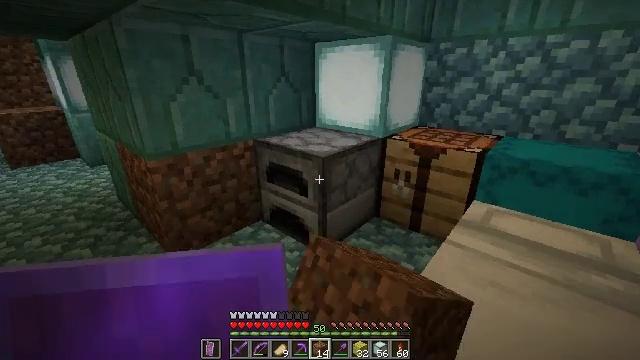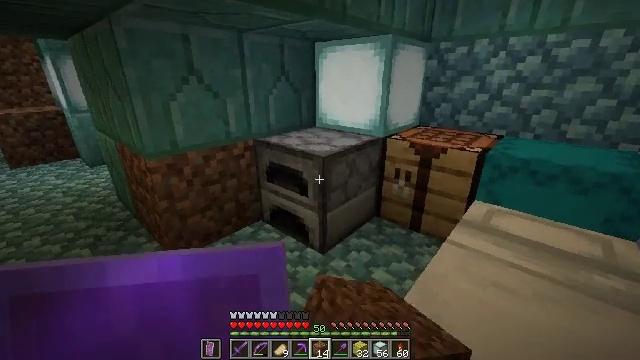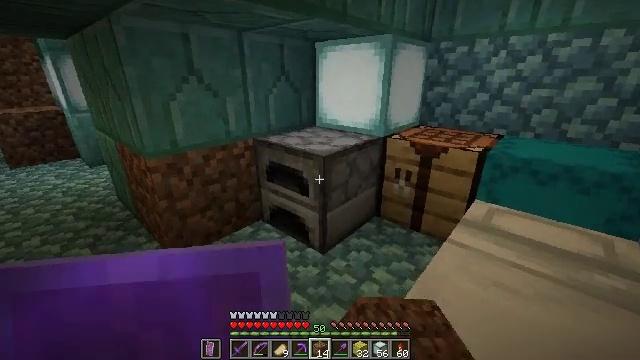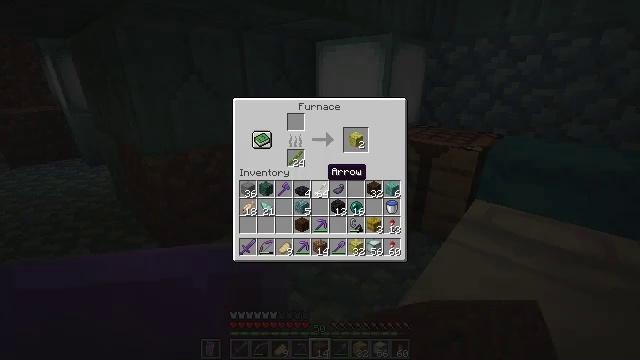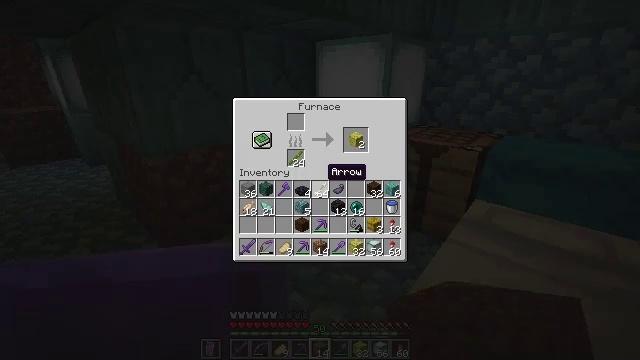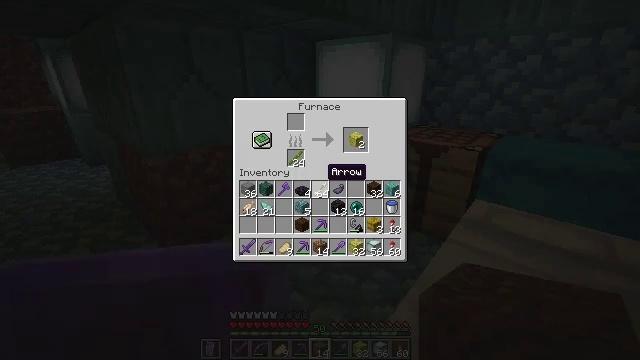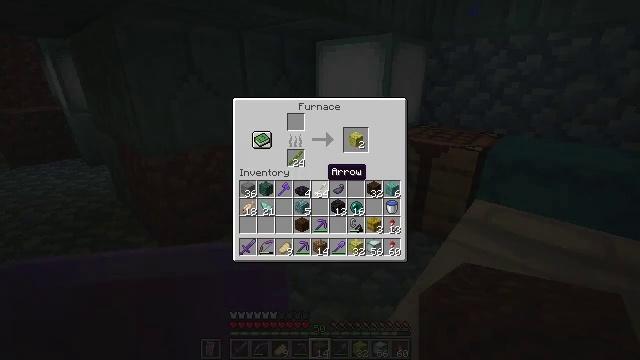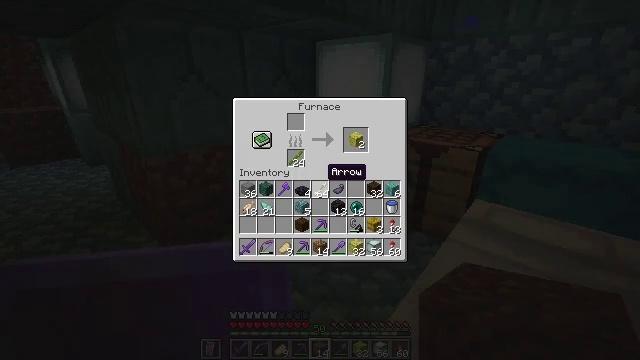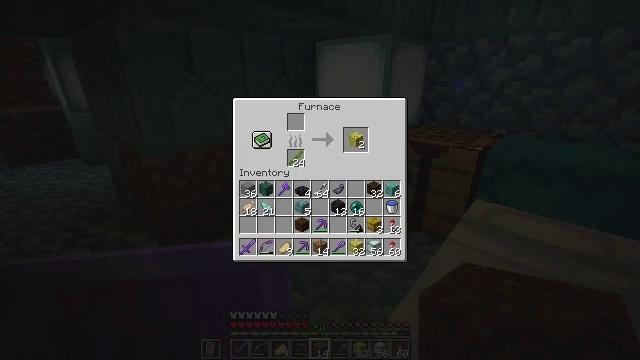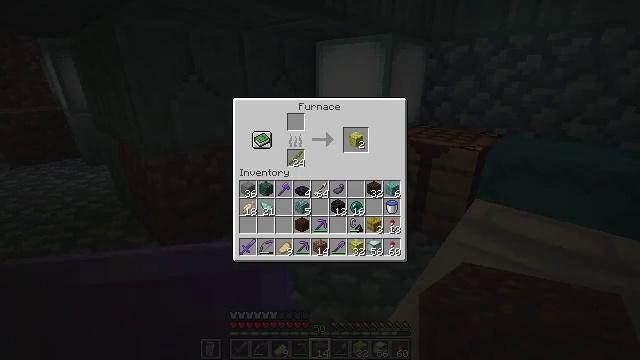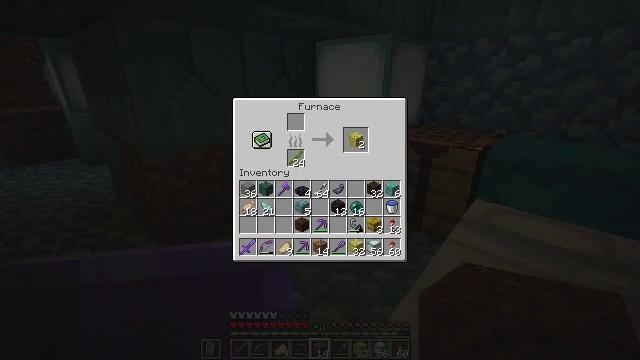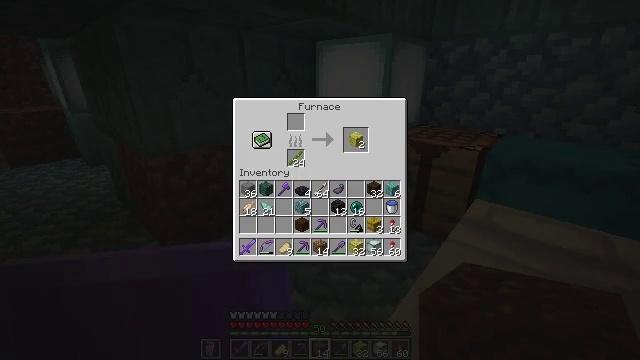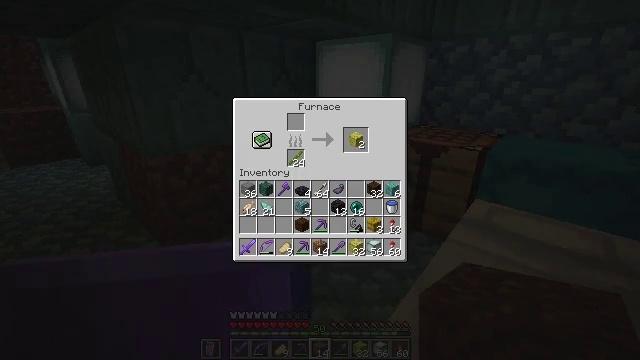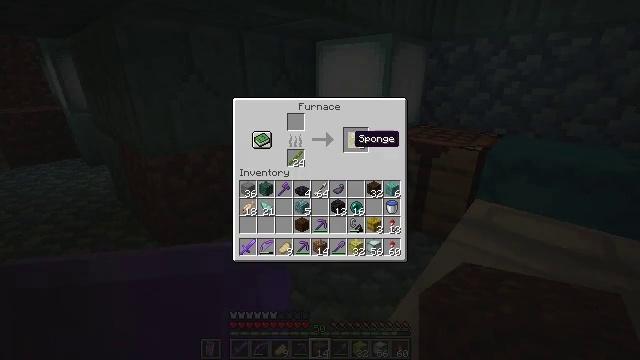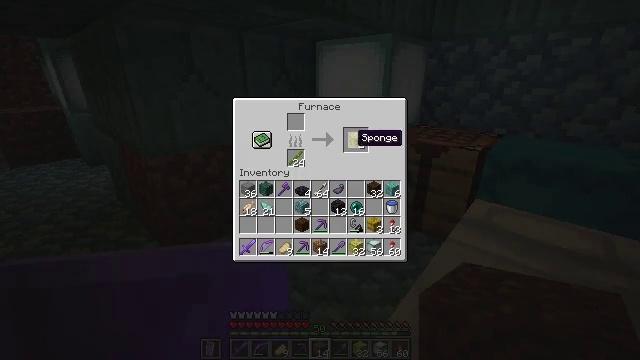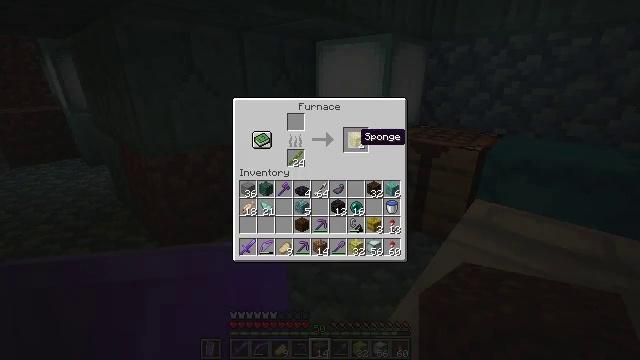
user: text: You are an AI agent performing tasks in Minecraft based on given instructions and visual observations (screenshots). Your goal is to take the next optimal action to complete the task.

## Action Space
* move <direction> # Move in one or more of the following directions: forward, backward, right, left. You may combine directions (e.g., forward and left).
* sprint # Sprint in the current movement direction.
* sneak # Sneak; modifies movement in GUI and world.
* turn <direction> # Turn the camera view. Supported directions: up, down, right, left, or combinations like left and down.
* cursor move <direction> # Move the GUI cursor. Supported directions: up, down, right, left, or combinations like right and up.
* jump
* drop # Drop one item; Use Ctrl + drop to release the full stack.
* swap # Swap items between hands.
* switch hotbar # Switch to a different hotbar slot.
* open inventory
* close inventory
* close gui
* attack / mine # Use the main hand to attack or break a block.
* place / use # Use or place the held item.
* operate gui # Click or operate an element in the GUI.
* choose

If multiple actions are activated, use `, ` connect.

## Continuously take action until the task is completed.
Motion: motion action
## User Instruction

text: craft item sponge
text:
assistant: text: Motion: use / place
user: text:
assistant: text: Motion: no_op
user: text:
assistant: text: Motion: no_op
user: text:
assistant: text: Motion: no_op
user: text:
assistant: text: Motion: no_op
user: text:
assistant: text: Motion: no_op
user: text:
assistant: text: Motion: no_op
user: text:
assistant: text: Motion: turn up
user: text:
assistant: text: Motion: no_op
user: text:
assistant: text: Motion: no_op
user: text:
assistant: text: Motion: sneak, turn right and up
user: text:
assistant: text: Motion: sneak, turn right and up
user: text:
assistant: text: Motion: sneak
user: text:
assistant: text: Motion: sneak
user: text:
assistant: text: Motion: sneak
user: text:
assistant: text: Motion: sneak
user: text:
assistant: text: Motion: sneak
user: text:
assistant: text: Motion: sneak
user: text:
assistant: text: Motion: sneak
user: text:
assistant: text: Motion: sneak
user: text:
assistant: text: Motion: sneak
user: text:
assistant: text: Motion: sneak, attack / mine
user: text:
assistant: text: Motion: sneak, attack / mine
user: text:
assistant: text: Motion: sneak
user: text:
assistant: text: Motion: no_op
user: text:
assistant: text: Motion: no_op
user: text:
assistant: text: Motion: no_op